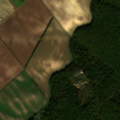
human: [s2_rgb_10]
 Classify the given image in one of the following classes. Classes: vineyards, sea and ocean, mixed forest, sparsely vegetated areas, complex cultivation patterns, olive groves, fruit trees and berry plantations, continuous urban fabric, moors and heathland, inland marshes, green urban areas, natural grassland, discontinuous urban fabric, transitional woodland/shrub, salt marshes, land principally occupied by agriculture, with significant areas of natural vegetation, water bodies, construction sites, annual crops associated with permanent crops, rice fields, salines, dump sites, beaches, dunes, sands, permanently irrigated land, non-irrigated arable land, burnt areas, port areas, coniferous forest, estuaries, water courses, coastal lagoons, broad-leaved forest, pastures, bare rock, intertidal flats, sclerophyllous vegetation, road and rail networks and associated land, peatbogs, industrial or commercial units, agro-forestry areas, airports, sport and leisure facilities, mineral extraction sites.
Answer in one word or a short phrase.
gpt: non-irrigated arable land, broad-leaved forest